Question: I would like to make a Function in vba and here is the pseudocode and concept that I need. If anyone can give me help on this you will recieve proper credit for it.
So we have a spreadsheet for the work schedule that has times in each column in row one like such
400 430 500 530 600 etc
These correspond to the time 4:00a, 4:30a, etc. and in Column A we have the names of the Employees, Each half hour that the employee works we fill a 0.5 and if they start on a 45 or 15 we fill it with a 0.25. Is there a way I can have a Function test each cell when the 0.5 start and end, like if the cells to the right and left have nothing in.
Edit: Here is a sample case for Sancho.s

Sorry that it is hard to see, the description to the right says "This person has a half and should not be counted as a split shift". The shifts display in Column U are:
1. 5:15-12:30p
2. 6:30-8:30p/10-12p
3. 5:45-9a
4. 5:45-11p
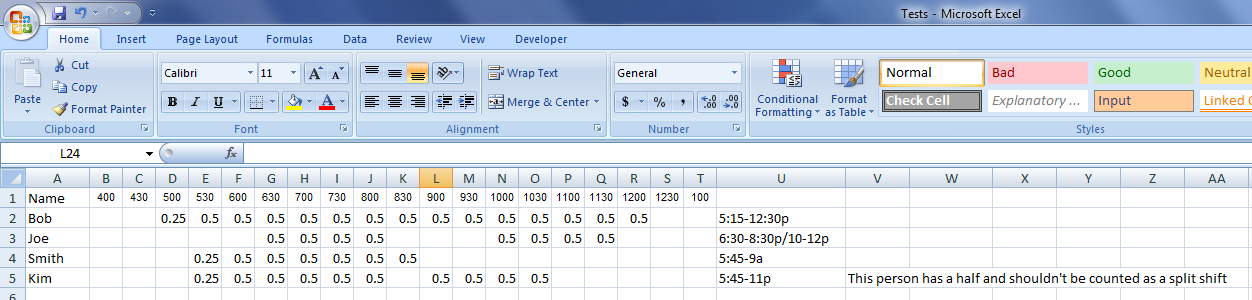
Answer: The formulas below (with the results they produce) refer to this image. The actions performed by each step (each formula) are possibly self-explanatory.

'''
Cell $V$4 : =MATCH(TRUE,INDEX(($B4:$T4<>0),0),0) -> 3
Cell $W$4 : =SUMPRODUCT(MAX(($B4:$T4<>"")*(COLUMN($B4:$T4))))-COLUMN($B4)+1 -> 17
Cell $X$4 : =OFFSET($B4,0,V4-1) -> 0.25
Cell $Y$4 : =OFFSET($B4,0,W4-1) -> 0.5
Cell $Z$4 : =OFFSET($B$3,0,V4-1) -> 5:00
Cell $AA$4 : =OFFSET($B$3,0,W4) -> 12:30
Cell $AB$4 : =IF(X4=0.5,TEXT(Z4,IF(MOD(V4,2)=1,"h","h:mm")),TEXT(Z4+TIME(0,15,0),"h:mm")) -> 5:15
Cell $AC$4 : =IF(Y4=0.5,TEXT(AA4,IF(MOD(W4,2)=0,"h","h:mm")),TEXT(AA4-TIME(0,15,0),"h:mm")) -> 12:30
Cell $AD$4 : =W4-V4+1-COUNT($B4:$T4) -> 0
Cell $AE$4 : =AD4>0 -> FALSE
Cell $AF$4 : =MATCH(TRUE,INDEX(ISBLANK(OFFSET($B4,0,V4-1):OFFSET($B4,0,W4-1)),0),0)+V4-2 -> #N/A
Cell $AG$4 : =AF4+AD4+1 -> #N/A
Cell $AH$4 : =OFFSET($B4,0,AF4-1) -> #N/A
Cell $AI$4 : =OFFSET($B4,0,AG4-1) -> #N/A
Cell $AJ$4 : =OFFSET($B$3,0,AF4) -> #N/A
Cell $AK$4 : =OFFSET($B$3,0,AG4-1) -> #N/A
Cell $AL$4 : =IF(AH4=0.5,TEXT(AJ4,IF(MOD(AF4,2)=0,"h","h:mm")),TEXT(AJ4-TIME(0,15,0),"h:mm")) -> #N/A
Cell $AM$4 : =IF(AI4=0.5,TEXT(AK4,IF(MOD(AG4,2)=1,"h","h:mm")),TEXT(AK4+TIME(0,15,0),"h:mm")) -> #N/A
Cell $AN$4 : =AB4&"-"&IF(AD4>1,AL4&"/"&AM4&"-","")&AC4 -> 5:15-12:30
'''
They may work for you.
They give the number of the column (minus one, to avoid counting the column containing names) where data start/end. Formulas do not check the contents of cells having data.
Cell B3 (as an example of row 3) contains '=TIME(INT(B1/100),INT(MOD(B1,100)),0)', and is formatted as Custom (different from C3). Anyway, row 3 is only for using in formulas, and it can be hidden. Row 1 is just for seeing more clearly the relative column number.
Then you would concatenate with the last formula.
And for adding 'a/p' you would only use something like 'IF(<time> < TIME(12,0,0), "a","p")' ('<time>' should be replaced by a reference to the cell containing the start/end time that you want -overall or split-). Then, concatenate as indicated above.
You may keep all the cells used here (it's easier for working/debugging), or create one single formula altogether by combining others. But it will be extremely long (I'm not even sure if it will be longer than some limit from Excel).
My suggestion is that, if possible at all, those cells are kept. You can hide them or, better, group them: select the columns, and Data -> (Outline) Group. You will see a box at the top that lets you collapse/expand the group.
I guess you have everything you need.